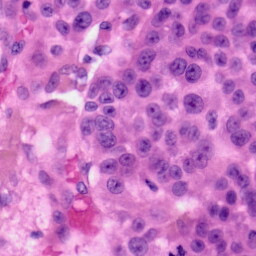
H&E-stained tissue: Skin